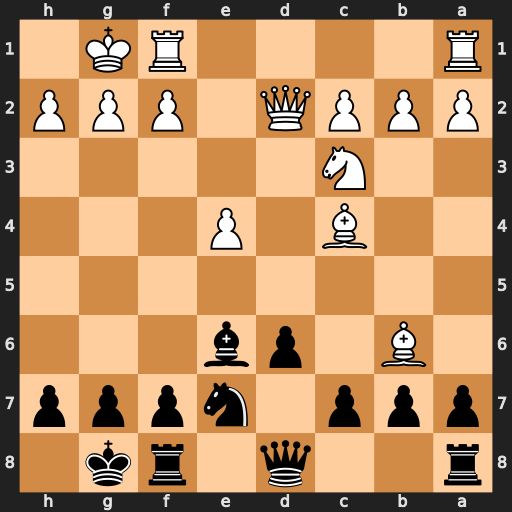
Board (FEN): r2q1rk1/ppp1nppp/1B1pb3/8/2B1P3/2N5/PPPQ1PPP/R4RK1
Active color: b
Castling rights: -
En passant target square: -
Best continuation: Bxc4 Be3 Bxf1